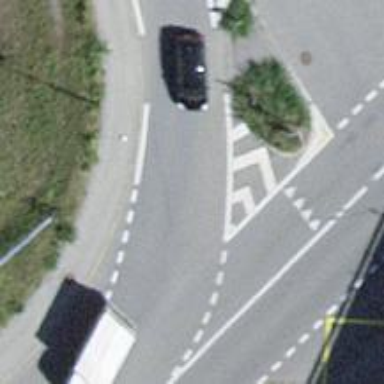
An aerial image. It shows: Tertiary_link road with asphalt surface.